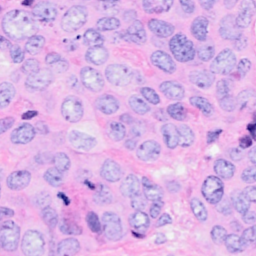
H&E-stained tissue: Breast